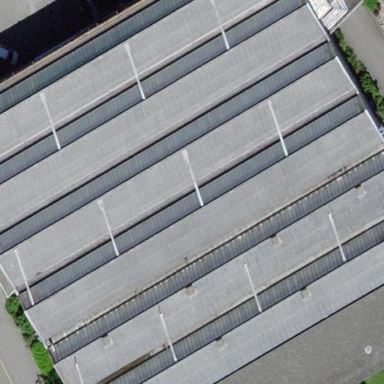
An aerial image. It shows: Industrial building with sawtooth-shaped roof.